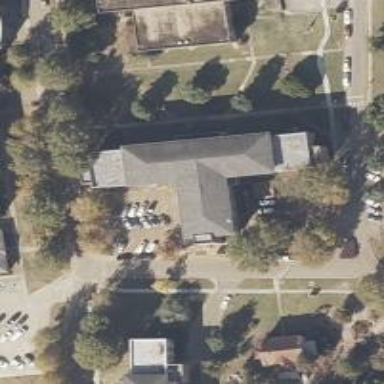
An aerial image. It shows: University building.